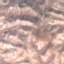
Land use / land cover: HerbaceousVegetation